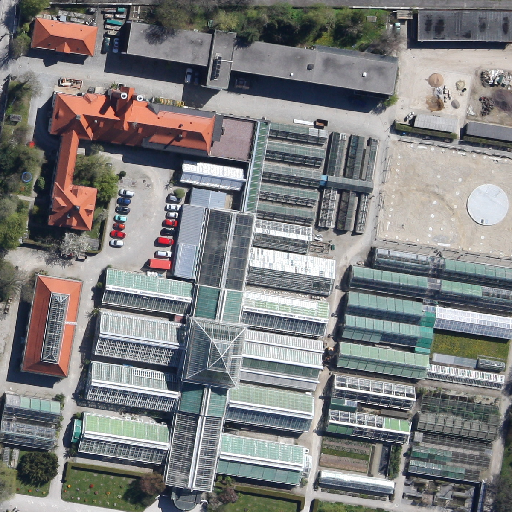
Referring expression: road